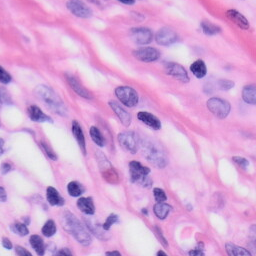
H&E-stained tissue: Skin